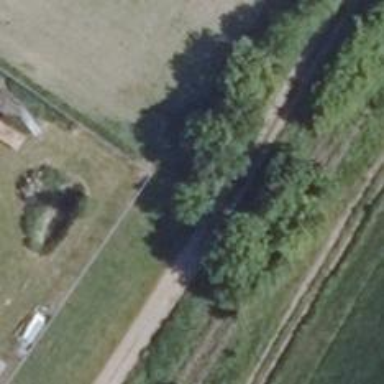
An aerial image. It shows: Row of deciduous broadleaved trees.